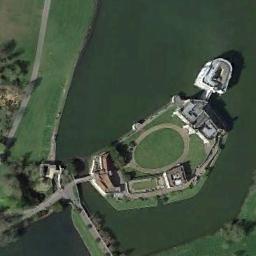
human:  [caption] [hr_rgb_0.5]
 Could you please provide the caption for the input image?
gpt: The grass is around the palace .

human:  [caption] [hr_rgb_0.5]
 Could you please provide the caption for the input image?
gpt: The palace has some buildings of different sizes and a lawn and the palace is surrounded by the waters .

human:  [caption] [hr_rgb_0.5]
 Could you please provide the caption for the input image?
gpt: The roof of this palace is black and there is a white vacant lot in front of the palace .

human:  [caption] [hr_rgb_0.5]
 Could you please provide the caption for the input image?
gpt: The palace is on the grass next to the water .

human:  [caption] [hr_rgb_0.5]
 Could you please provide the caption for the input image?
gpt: There are green meadows beside the palace in the middle of a lake .